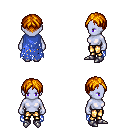
a pixel art fantasy rpg character, female body template, dark elf, purple skin, blue tattered cape, gold greaves, dark blonde parted hairstyle, metal boots, four views (front, back, left, right), 2x2 character sprite sheet, small pixel art, hard edges, no anti-aliasing